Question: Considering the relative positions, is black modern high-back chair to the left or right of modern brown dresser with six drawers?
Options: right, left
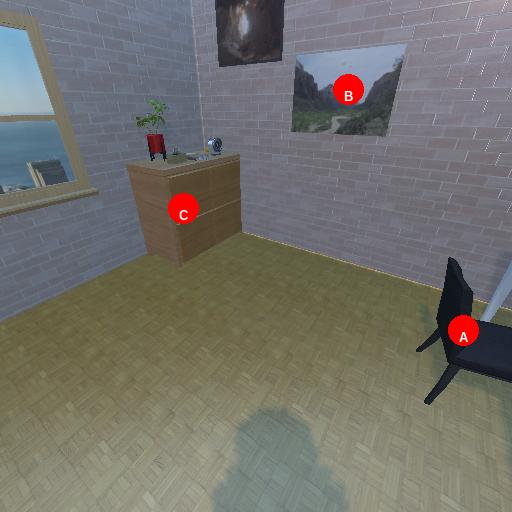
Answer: right